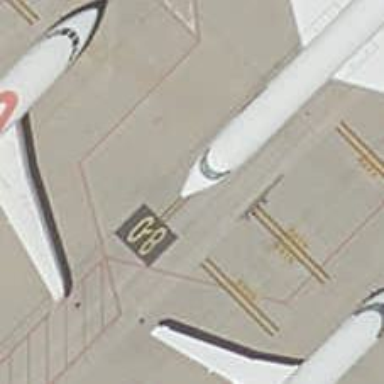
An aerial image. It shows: Airport parking position.